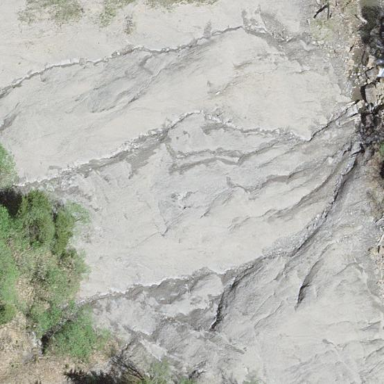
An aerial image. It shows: Natural scree.